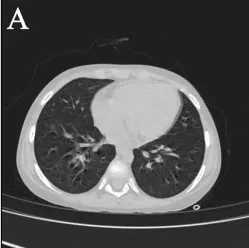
Radiological examination of the patient. (A,B) Chest CT on 49 days after HSCT and 81 days after HSCT.
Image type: radiology (ct)